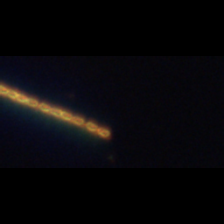
Taxon: Chaetoceros
Group: Diatoms